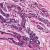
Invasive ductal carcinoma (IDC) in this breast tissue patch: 0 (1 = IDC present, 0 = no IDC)